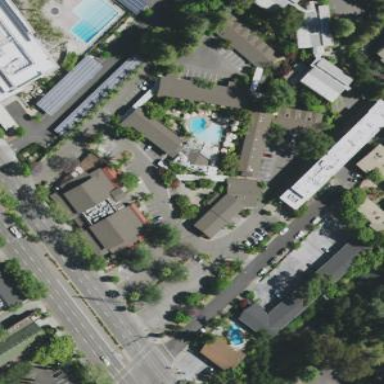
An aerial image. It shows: Hotel building.